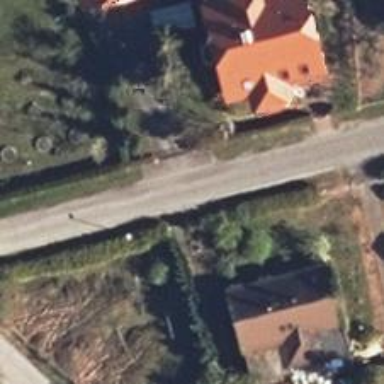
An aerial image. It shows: Paved residential road.